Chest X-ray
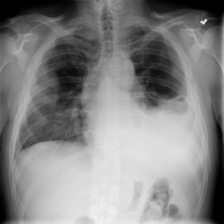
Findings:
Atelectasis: negative
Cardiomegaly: negative
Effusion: positive
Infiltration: negative
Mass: positive
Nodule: negative
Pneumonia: negative
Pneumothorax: negative
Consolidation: negative
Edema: negative
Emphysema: negative
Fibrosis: negative
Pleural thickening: negative
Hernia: negative